Question: I've set up a 'UINavigationBar' in a view controller NIB and set outlets for the bar and its associated 'UINavigationItem'. In the view controller's 'viewDidAppear:' I debug the objects. The navigation bar is set to an object, but the navigation item is 'nil'. The navigation bar's 'items' array contains one 'UINavigationItem', which points to a valid object.
Why isn't the navigation item in the NIB being set up?

Here's the code I'm using in my view controller:
'''
@interface NKViewController ()
{
IBOutlet UINavigationBar *navigationBar;
IBOutlet UINavigationItem *navigationItem;
}
@end
@implementation NKViewController
- (void)viewDidAppear:(BOOL)animated
{
[super viewDidAppear:animated];
UINavigationItem *itemsNavigationItem = [[navigationBar items] objectAtIndex:0];
NSLog(@"Items Navigation Item: %@", itemsNavigationItem);
NSLog(@"ivar Navigation Item: %@", navigationItem);
}
@end
'''
Which logs:
'''
Items Navigation Item: <UINavigationItem: 0x71a0fb0>
ivar Navigation Item: (null)
'''
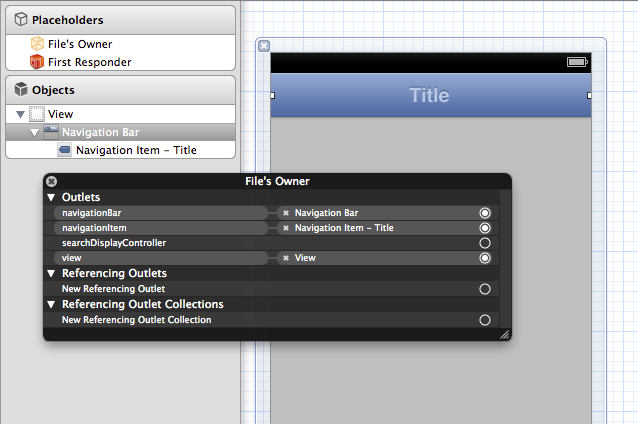
Answer: 'navigationItem' is (already) a (readonly) property on 'UIViewController' (which is backed up by '_navigationItem' ivar) and probably the reason for this problem. Try to rename the property and it should be fine (actually in my version of Xcode it throws an error if I even try to add this as an outlet)

: Already tested with another name and it appears to be OK indeed

: It's the name of the ivar
'''
@interface ViewController ()
{
IBOutlet UINavigationBar *navigationBar;
IBOutlet UINavigationItem *navigationItemX;
}
@end
@implementation ViewController
- (void)viewDidLoad
{
[super viewDidLoad];
UINavigationItem *itemsNavigationItem = [[navigationBar items] objectAtIndex:0];
NSLog(@"Items Navigation Item: %@", itemsNavigationItem);
NSLog(@"ivar Navigation Item: %@", navigationItemX);
}
'''
Which logs:
'''
Items Navigation Item: <UINavigationItem: 0x71b11c0>
ivar Navigation Item: <UINavigationItem: 0x71b11c0>
'''
Finally we can see that 'navigationItem' is indeed something else by doing this:
'''
NSLog(@"Items Navigation Item: %@", itemsNavigationItem);
NSLog(@"ivar Navigation Item: %@", navigationItemX);
NSLog(@"'Hidden' ivar: %@", [self valueForKey:@"navigationItem"]); // or self.navigationItem
'''
Which logs:
'''
Items Navigation Item: <UINavigationItem: 0x7185190>
ivar Navigation Item: <UINavigationItem: 0x7185190>
'Hidden' ivar: <UINavigationItem: 0x759e040>
'''